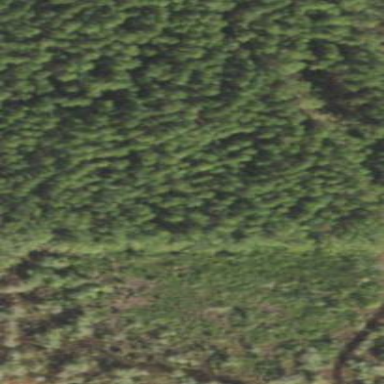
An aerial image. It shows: Forest area dominated by needle-leaved trees.